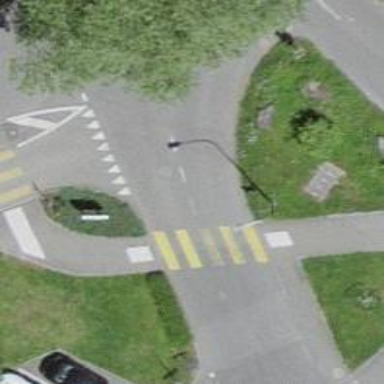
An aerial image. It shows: Uncontrolled road crossing.